Question: i have a react project . just started with react at the moment. there are a lot of configurations and steps that i have to perform to setup react development server and while i have been working before restarting my machine app was working fine. but after restart node start struct at start packaging and giving me the following error.

Error :
'''
D:
odepp>node start
module.js:549
throw err;
^
Error: Cannot find module 'app'
at Function.Module._resolveFilename (module.js:547:15)
at Function.Module._load (module.js:474:25)
at Function.Module.runMain (module.js:693:10)
at startup (bootstrap_node.js:191:16)
at bootstrap_node.js:612:3
'''
i have no clue what goes wrong . did anyone faced same problem . note that i have no space in my project's parent folder name. thanks in advance
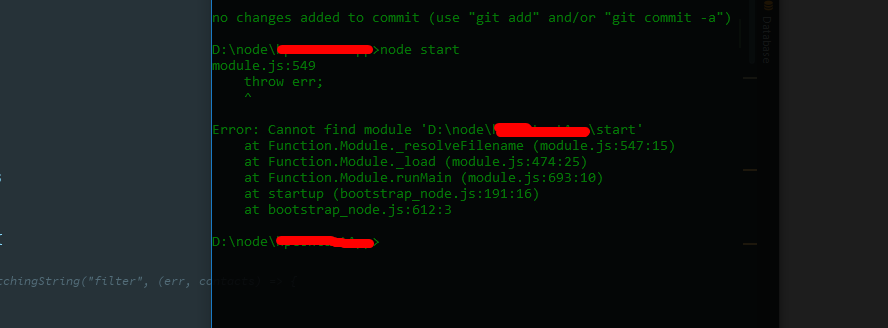
Answer: ok i think i have figured it out . i have cmd with opened as administrative . so it might have something or some type of problem with node after running as 'ctrl + window' key and typing cmd , then navigate to my folder as " 'cd /d D:
odepp\' " and then run 'node start' fixed the problem . hoped this might help someone else
screen shot
<URL>